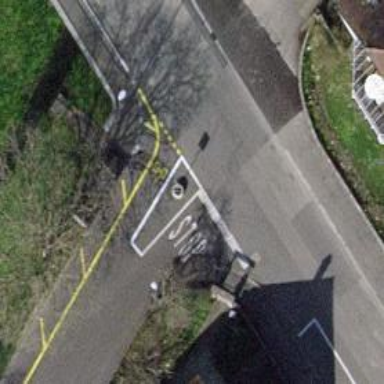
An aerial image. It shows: Unmarked crossing on asphalt footway.